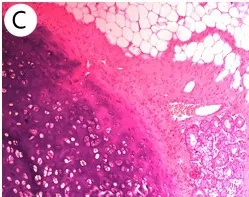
H&E stain, 10x (C).
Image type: pathology (h&e)